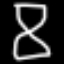
Label: hourglass